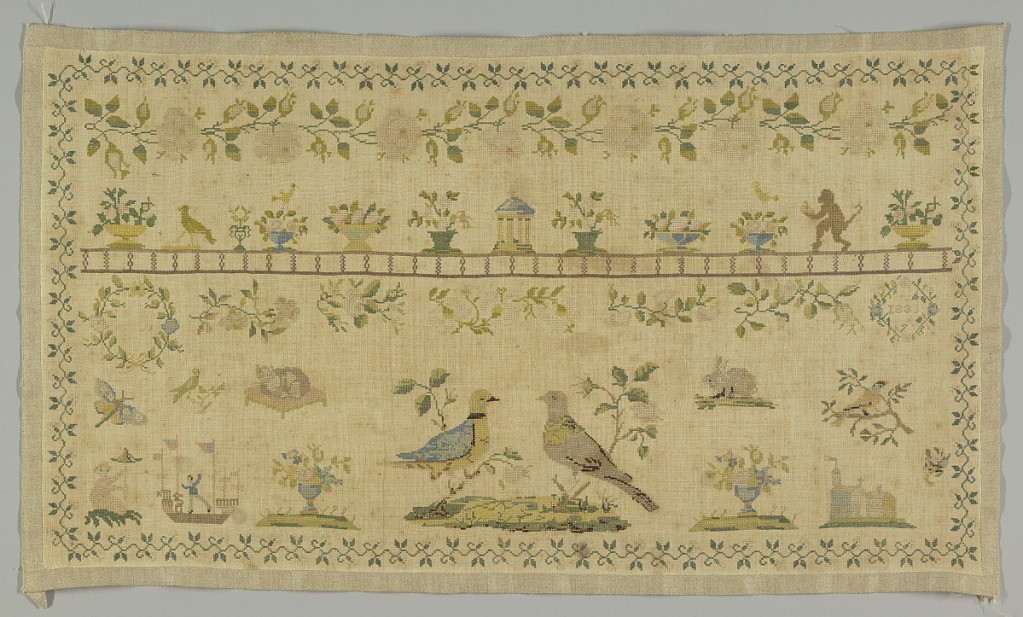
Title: Sampler
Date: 1835
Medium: silk embroidery on linen foundation Technique: embroidered in cross and satin stitches on plain weave foundation
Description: Horizontal rectangle, polychrome on natural. Design consists of narrow outer border curving rose vine, 1 3/4" high rose border motifs including birds, rabbits, cat on cushion and two wreaths, wreath on right contains date 183(5)? At lower left motif of a boy on ship, and a woman with a parasol.